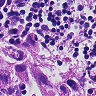
Metastatic tissue present: no